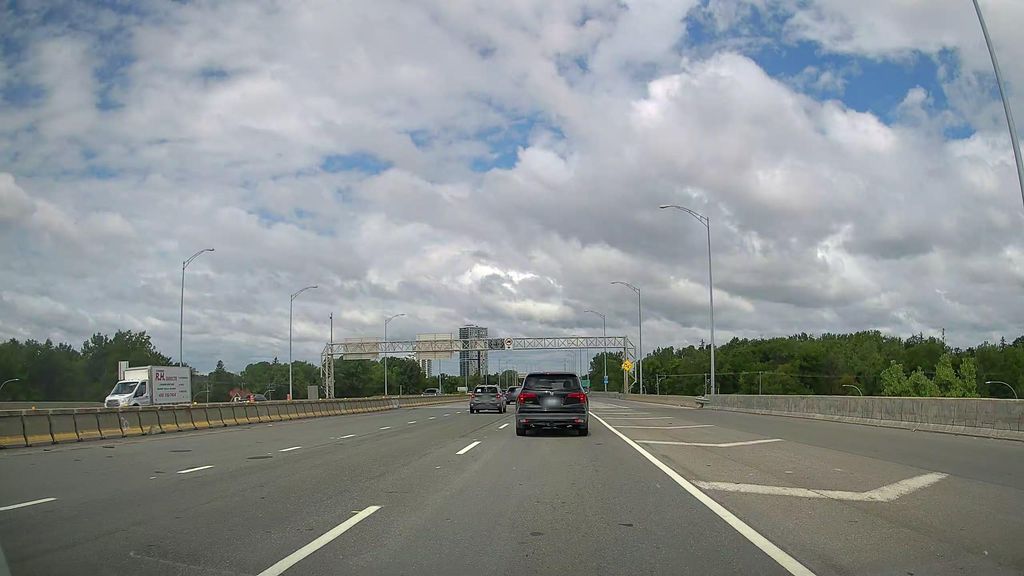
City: montreal